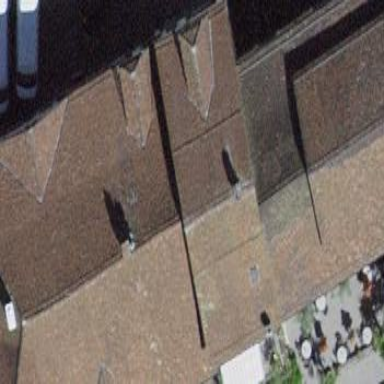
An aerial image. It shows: Building with gabled roof made of roof tiles. The roof is oriented across the building. The building's color is beige.